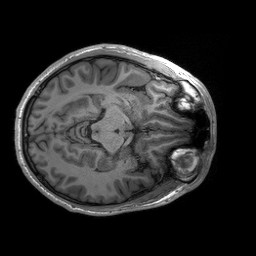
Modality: T1w
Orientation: coronal